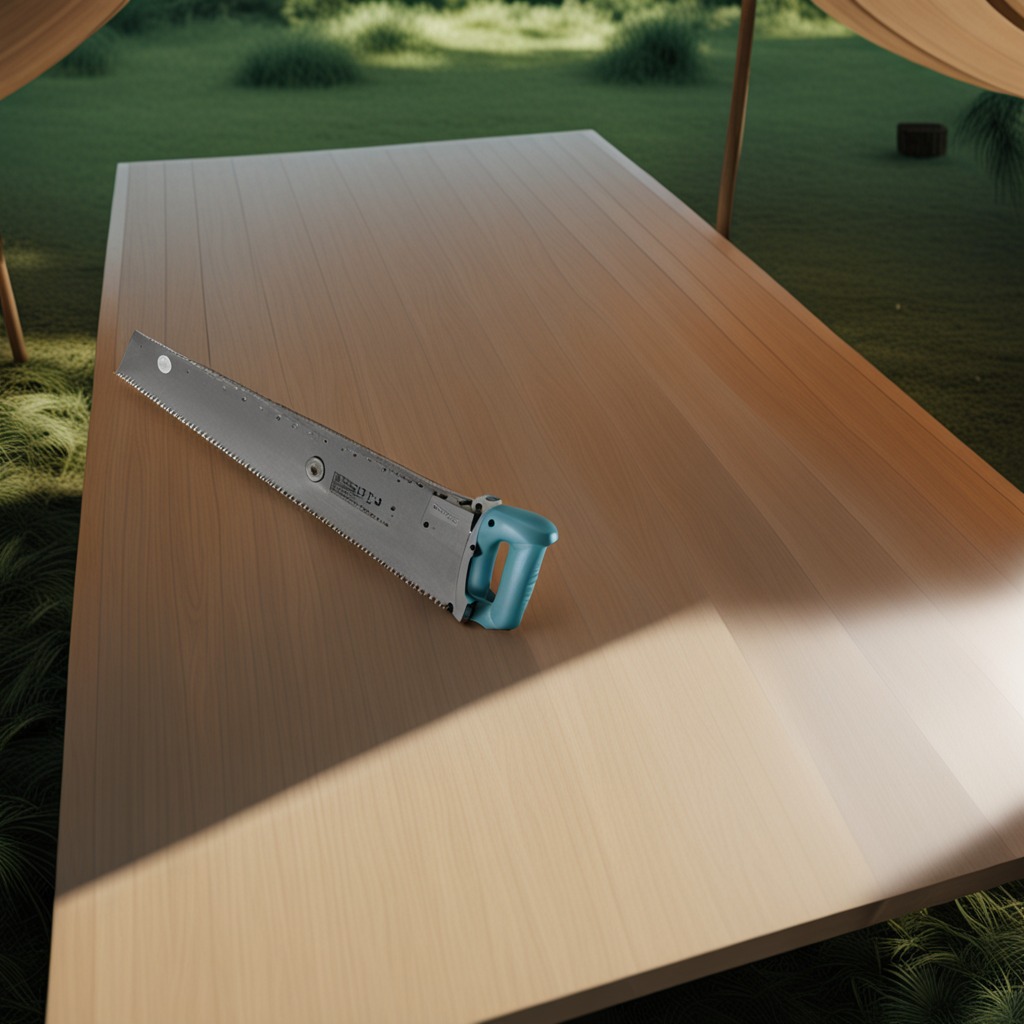
A handheld metal saw is lying on the wooden table.